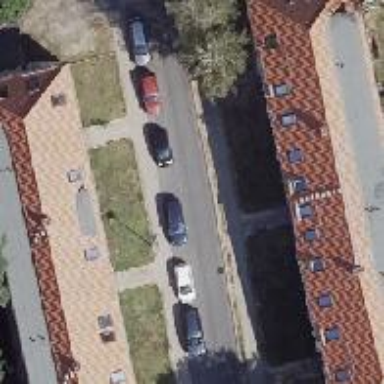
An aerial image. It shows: Residential road with parallel parking on the street. Both sides of the road have sidewalks made of sett.